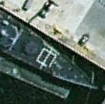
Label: cruiser